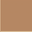
Piece: xx